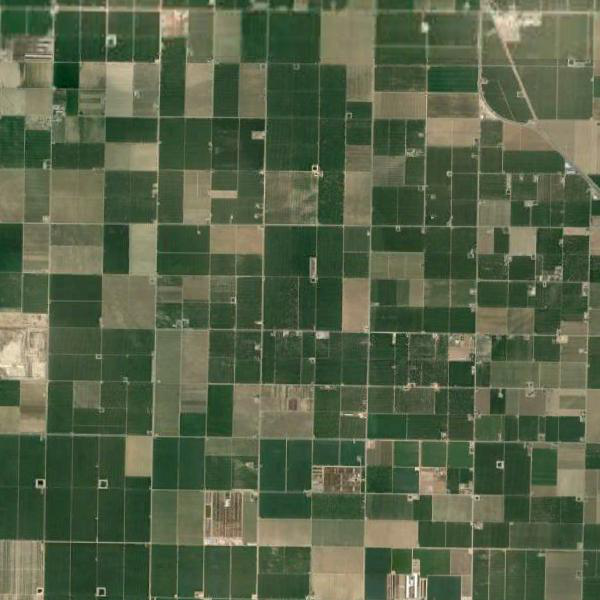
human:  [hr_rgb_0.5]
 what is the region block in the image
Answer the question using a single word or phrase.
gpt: farmland